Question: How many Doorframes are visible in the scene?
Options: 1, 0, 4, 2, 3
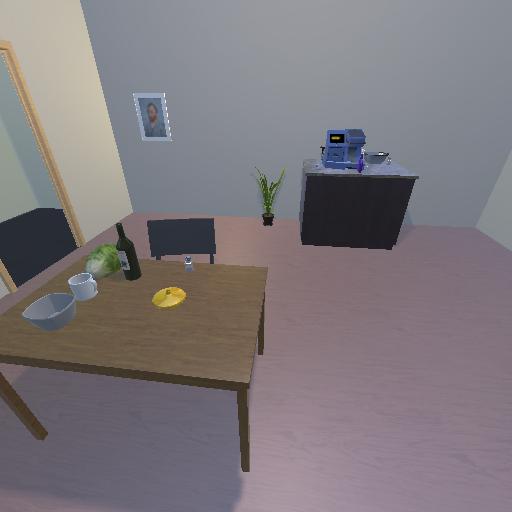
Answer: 1